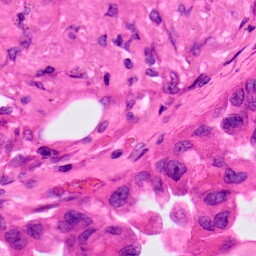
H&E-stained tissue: Lung